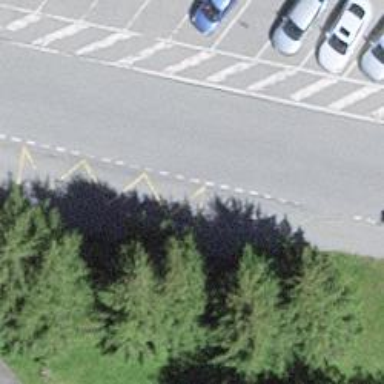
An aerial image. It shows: Bus stop with platform for public transport.